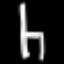
Label: chair